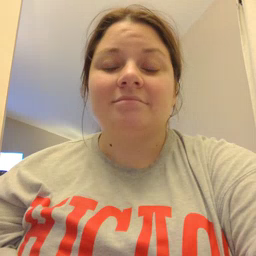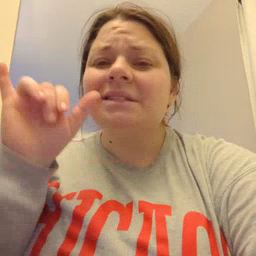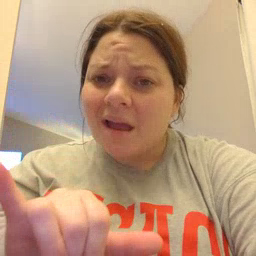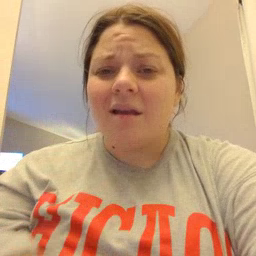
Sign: stay